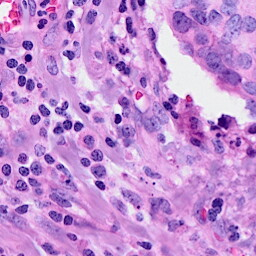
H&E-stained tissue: Breast